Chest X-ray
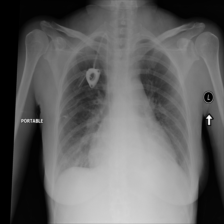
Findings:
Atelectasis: negative
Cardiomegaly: negative
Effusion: positive
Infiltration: negative
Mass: negative
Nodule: negative
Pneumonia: negative
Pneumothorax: negative
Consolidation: negative
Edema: positive
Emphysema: negative
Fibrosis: negative
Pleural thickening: negative
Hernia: negative